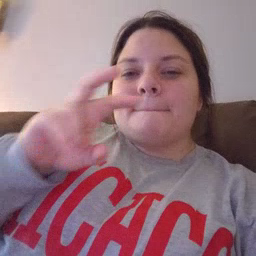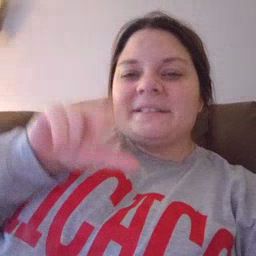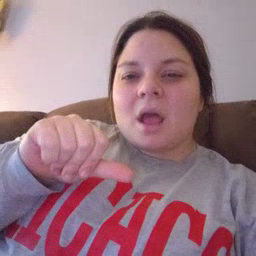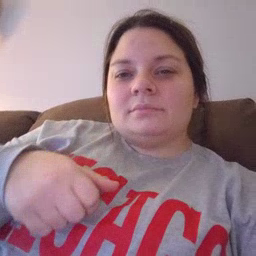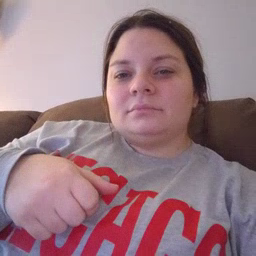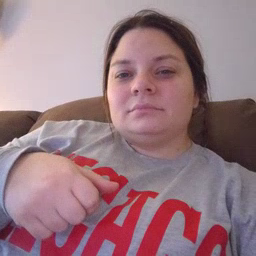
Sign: pizza